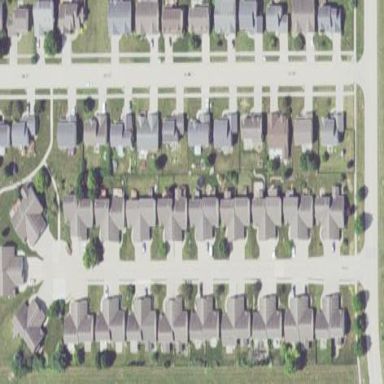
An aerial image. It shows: Neighbourhood with semi-detached residential buildings.